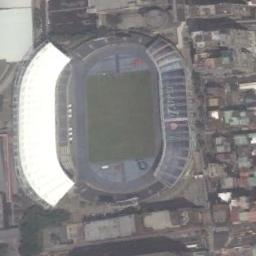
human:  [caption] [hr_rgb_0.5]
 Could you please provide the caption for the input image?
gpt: There are many buildings of different shapes and sizes next to the stadium .

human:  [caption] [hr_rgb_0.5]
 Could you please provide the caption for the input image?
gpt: The stadium is next to some buildings .

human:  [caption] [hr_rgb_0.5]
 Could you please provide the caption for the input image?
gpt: The stadium has a blue roof on two sides .

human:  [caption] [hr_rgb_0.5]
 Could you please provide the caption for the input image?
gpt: Oval stadium next to the residential area, Surrounded by a lot of vegetation .

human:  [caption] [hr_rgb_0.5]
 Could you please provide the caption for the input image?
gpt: There are many buildings beside the stadium .